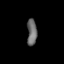
Tissue: prostate
Cell type: T cells
Senescence score: 0.3301
Nuclear area (px): 254
Mean DAPI intensity: 106